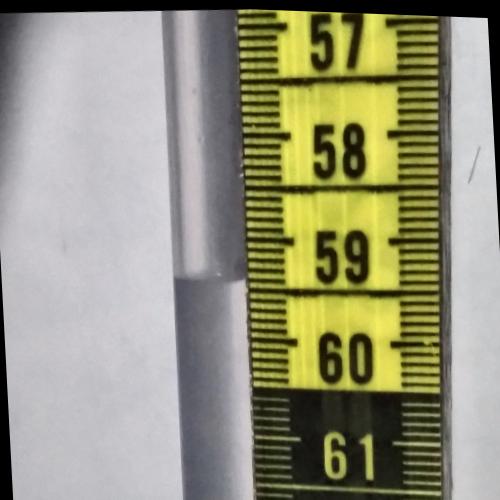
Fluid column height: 59.4 cm